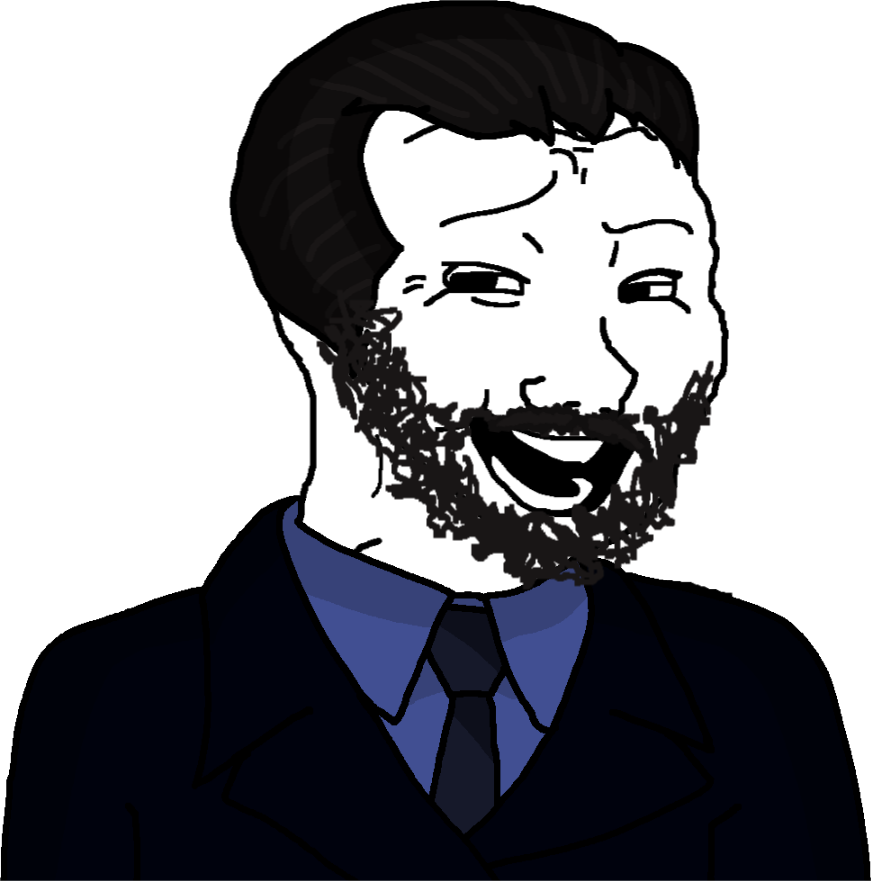
Label: 5_Smugjak